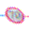
Verkehrszeichen: Geschwindigkeit70
Umgebung: Outdoor, Nature
Tageszeit: Midday
Wetter: Overcast
Licht: Natural
Jahreszeit: NotSpecified
Kontrast: LowContrast